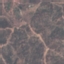
Land use / land cover: PermanentCrop